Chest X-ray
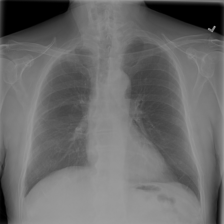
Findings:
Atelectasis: negative
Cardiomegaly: negative
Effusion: negative
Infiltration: negative
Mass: negative
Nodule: negative
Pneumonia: negative
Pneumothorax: negative
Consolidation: negative
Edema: negative
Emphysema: negative
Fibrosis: negative
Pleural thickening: negative
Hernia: negative